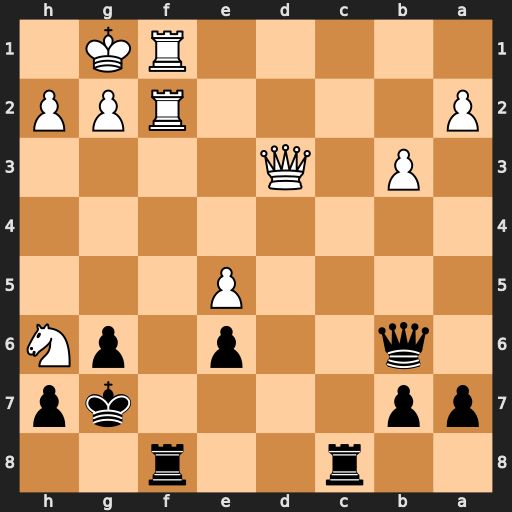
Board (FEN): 2r2r2/pp4kp/1q2p1pN/4P3/8/1P1Q4/P4RPP/5RK1
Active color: b
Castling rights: -
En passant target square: -
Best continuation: Rxf2 Rxf2 Rc1+